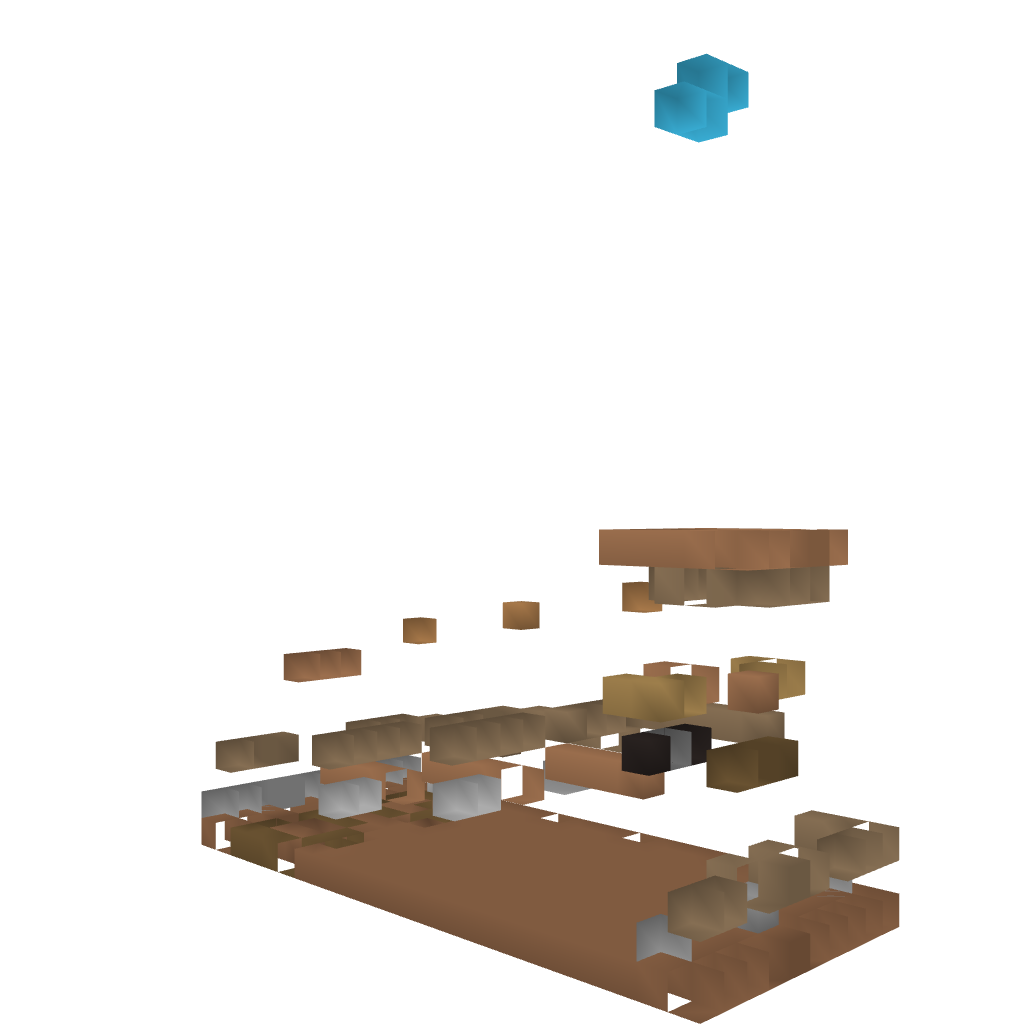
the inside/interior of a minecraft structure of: Veg Farm